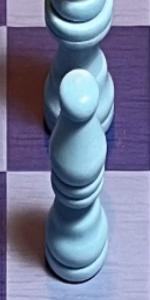
Label: Bishop_White